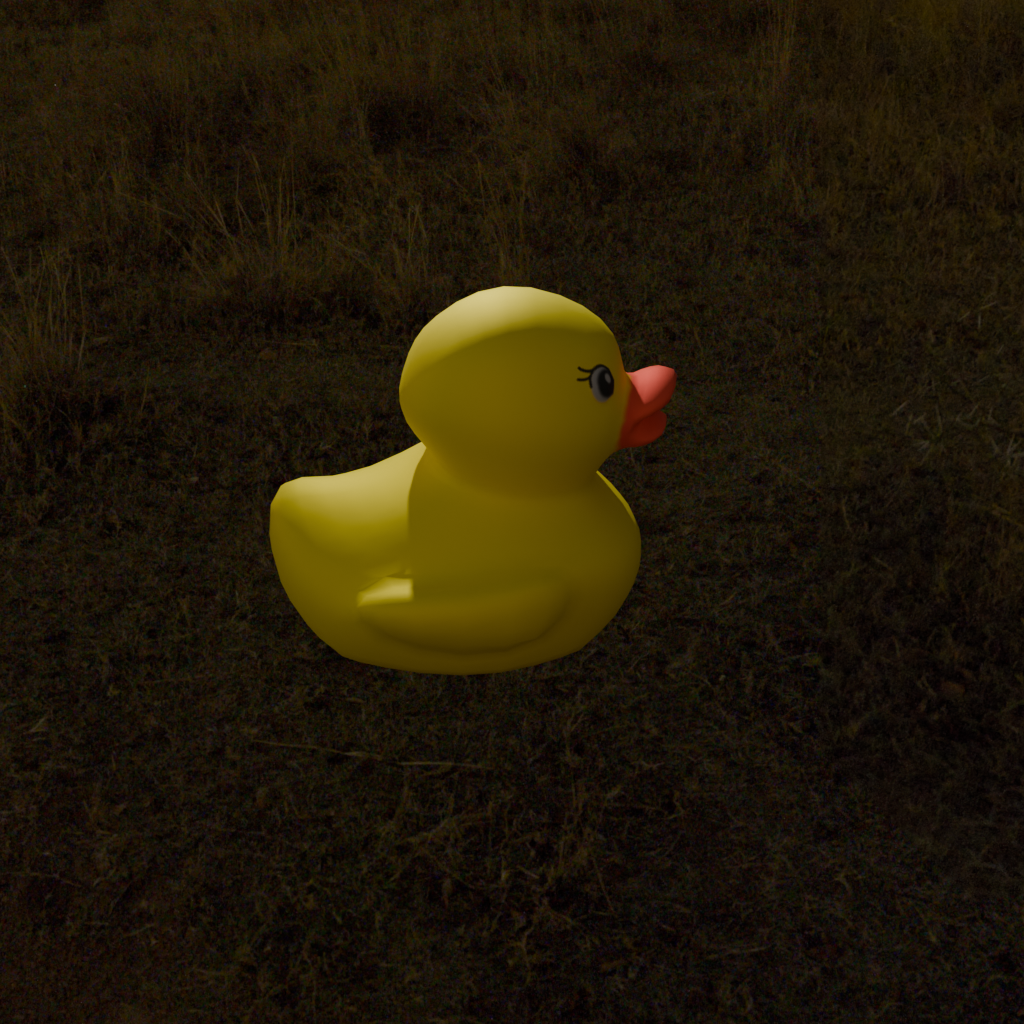
an image of a yellow rubber duck seen from <right> in a starry sky over a savanna at night.